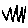
Label: zigzag